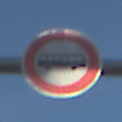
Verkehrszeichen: VerbotKraftomnibusse
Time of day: MorningAfternoon
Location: Outdoor (Nature)
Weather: Clear
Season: Winter
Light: Natural